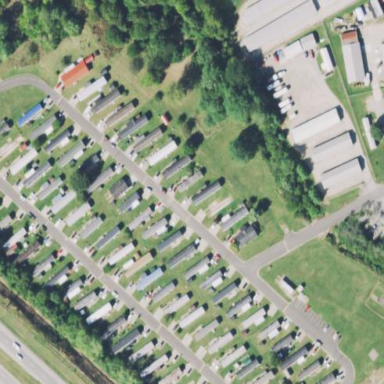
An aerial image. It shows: Residential area that is trailer park.